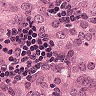
Metastatic tissue present: yes